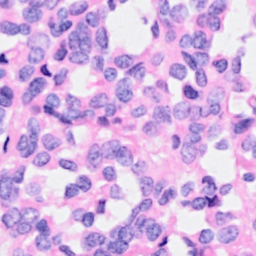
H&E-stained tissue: Breast